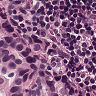
Metastatic tissue present: yes